Question: I have a parent div '.photo_container' that holds an 'img', and stretches to the dimensions of this 'img' with its 'display: inline-block' CSS attribute.
Because there will be many '.photo_container' divs on the page and the images take some time to load, before all the 'img' loads, the page will be filled with the tiny unstretched divs (with a few px of padding) before expanding to accomodate each 'img' as they load one by one.
Is it possible to 'pre-stretch' the divs to the correct size so that when its child 'img' loads, it does not have to change its size?
Here's an illustration of how it looks like before the images load (ugly!) and after.

'''
<div class="photo_box">
<img src="..." />
</div>
'''
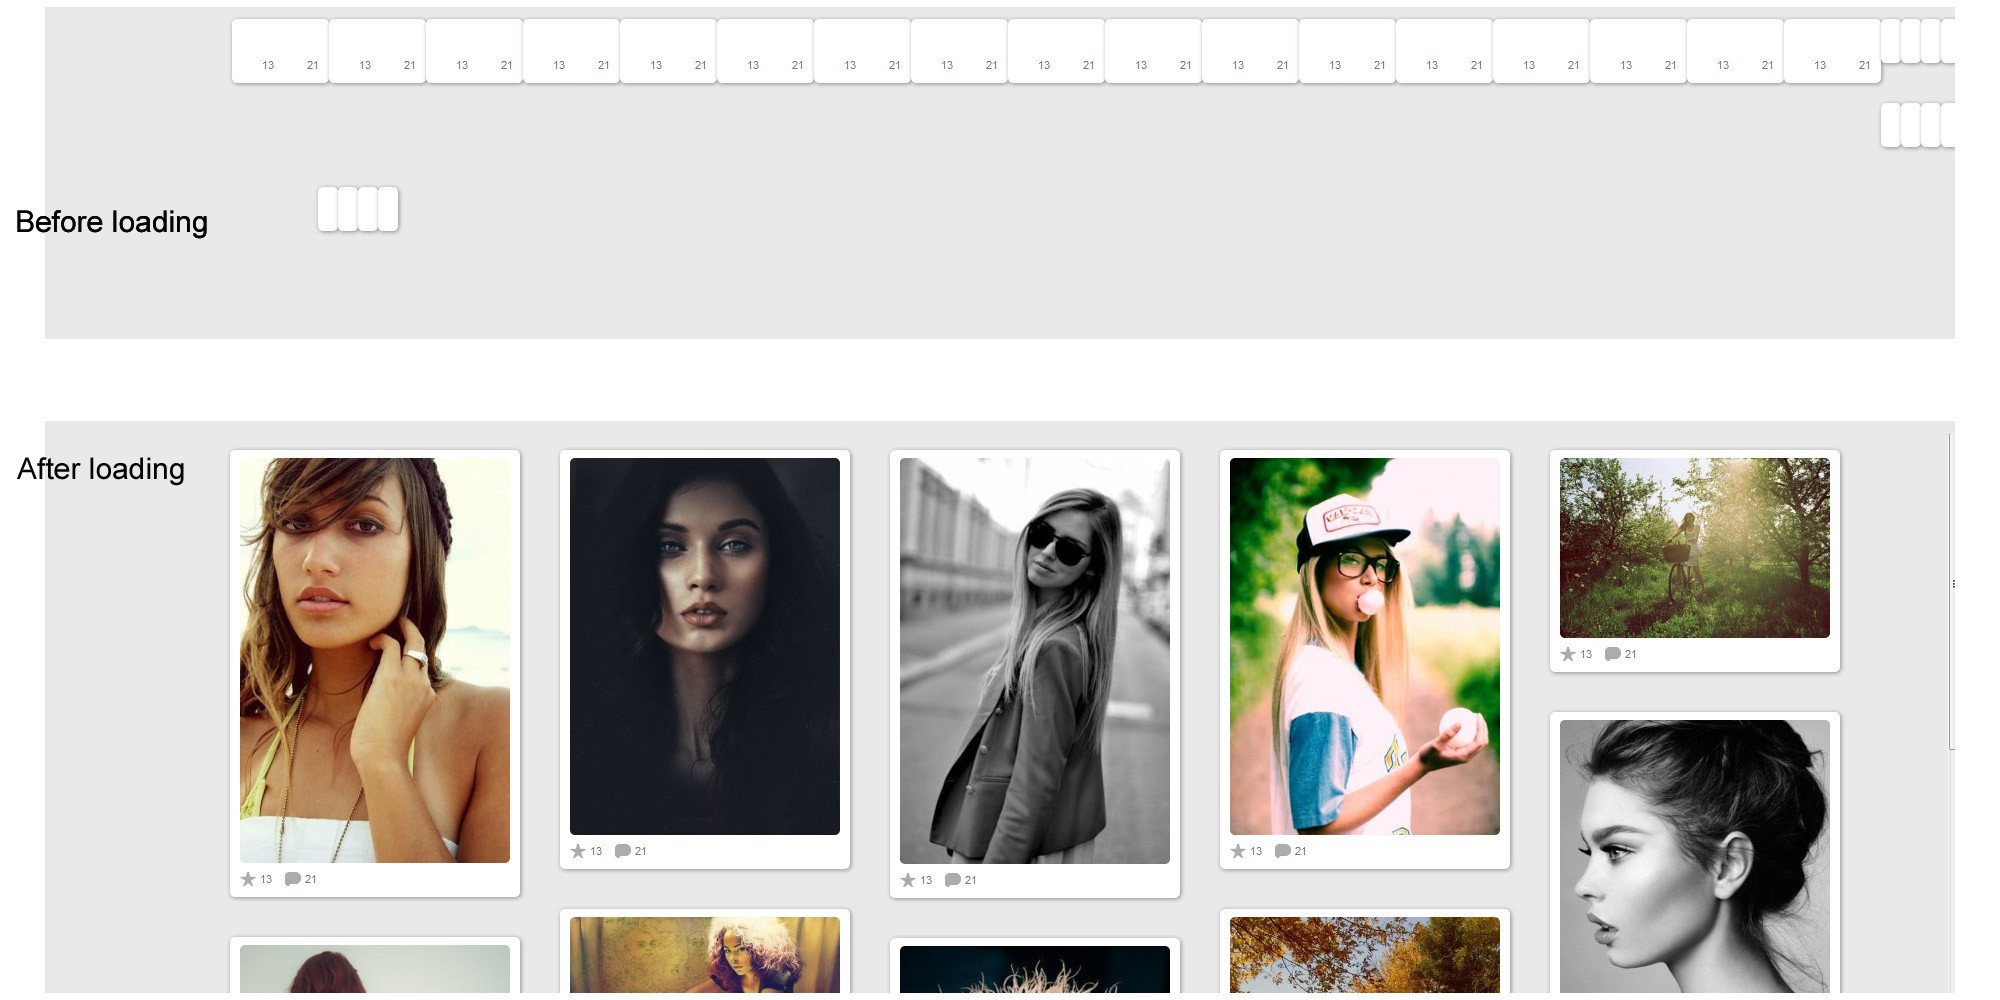
Answer: There is no way to know image dimension unless you actually load the image (in JS or CSS alike). So it doesn't matter if you use JS and set container dimensions dynamically - you still need to load image first and thus for some time you will display the "ugly" empty containers.
So, add minimum size to .photo_container. I looks like at least width of all your thumbs is consistent, so do something like '.photo_container { min-width:100px; min-height:50px }'. Then to each image add an onLoad callback that will resize parent accordingly.
If you use jQuery, do something like this:
'''
$('.photo_container img').each(function() {
$(this).bind('load', function() {
var w = $(this).width(),
h = $(this).height();
$(this).parent('.photo_container').attr({ width: w+'px', height: h+'px' });
}
});
'''